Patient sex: F
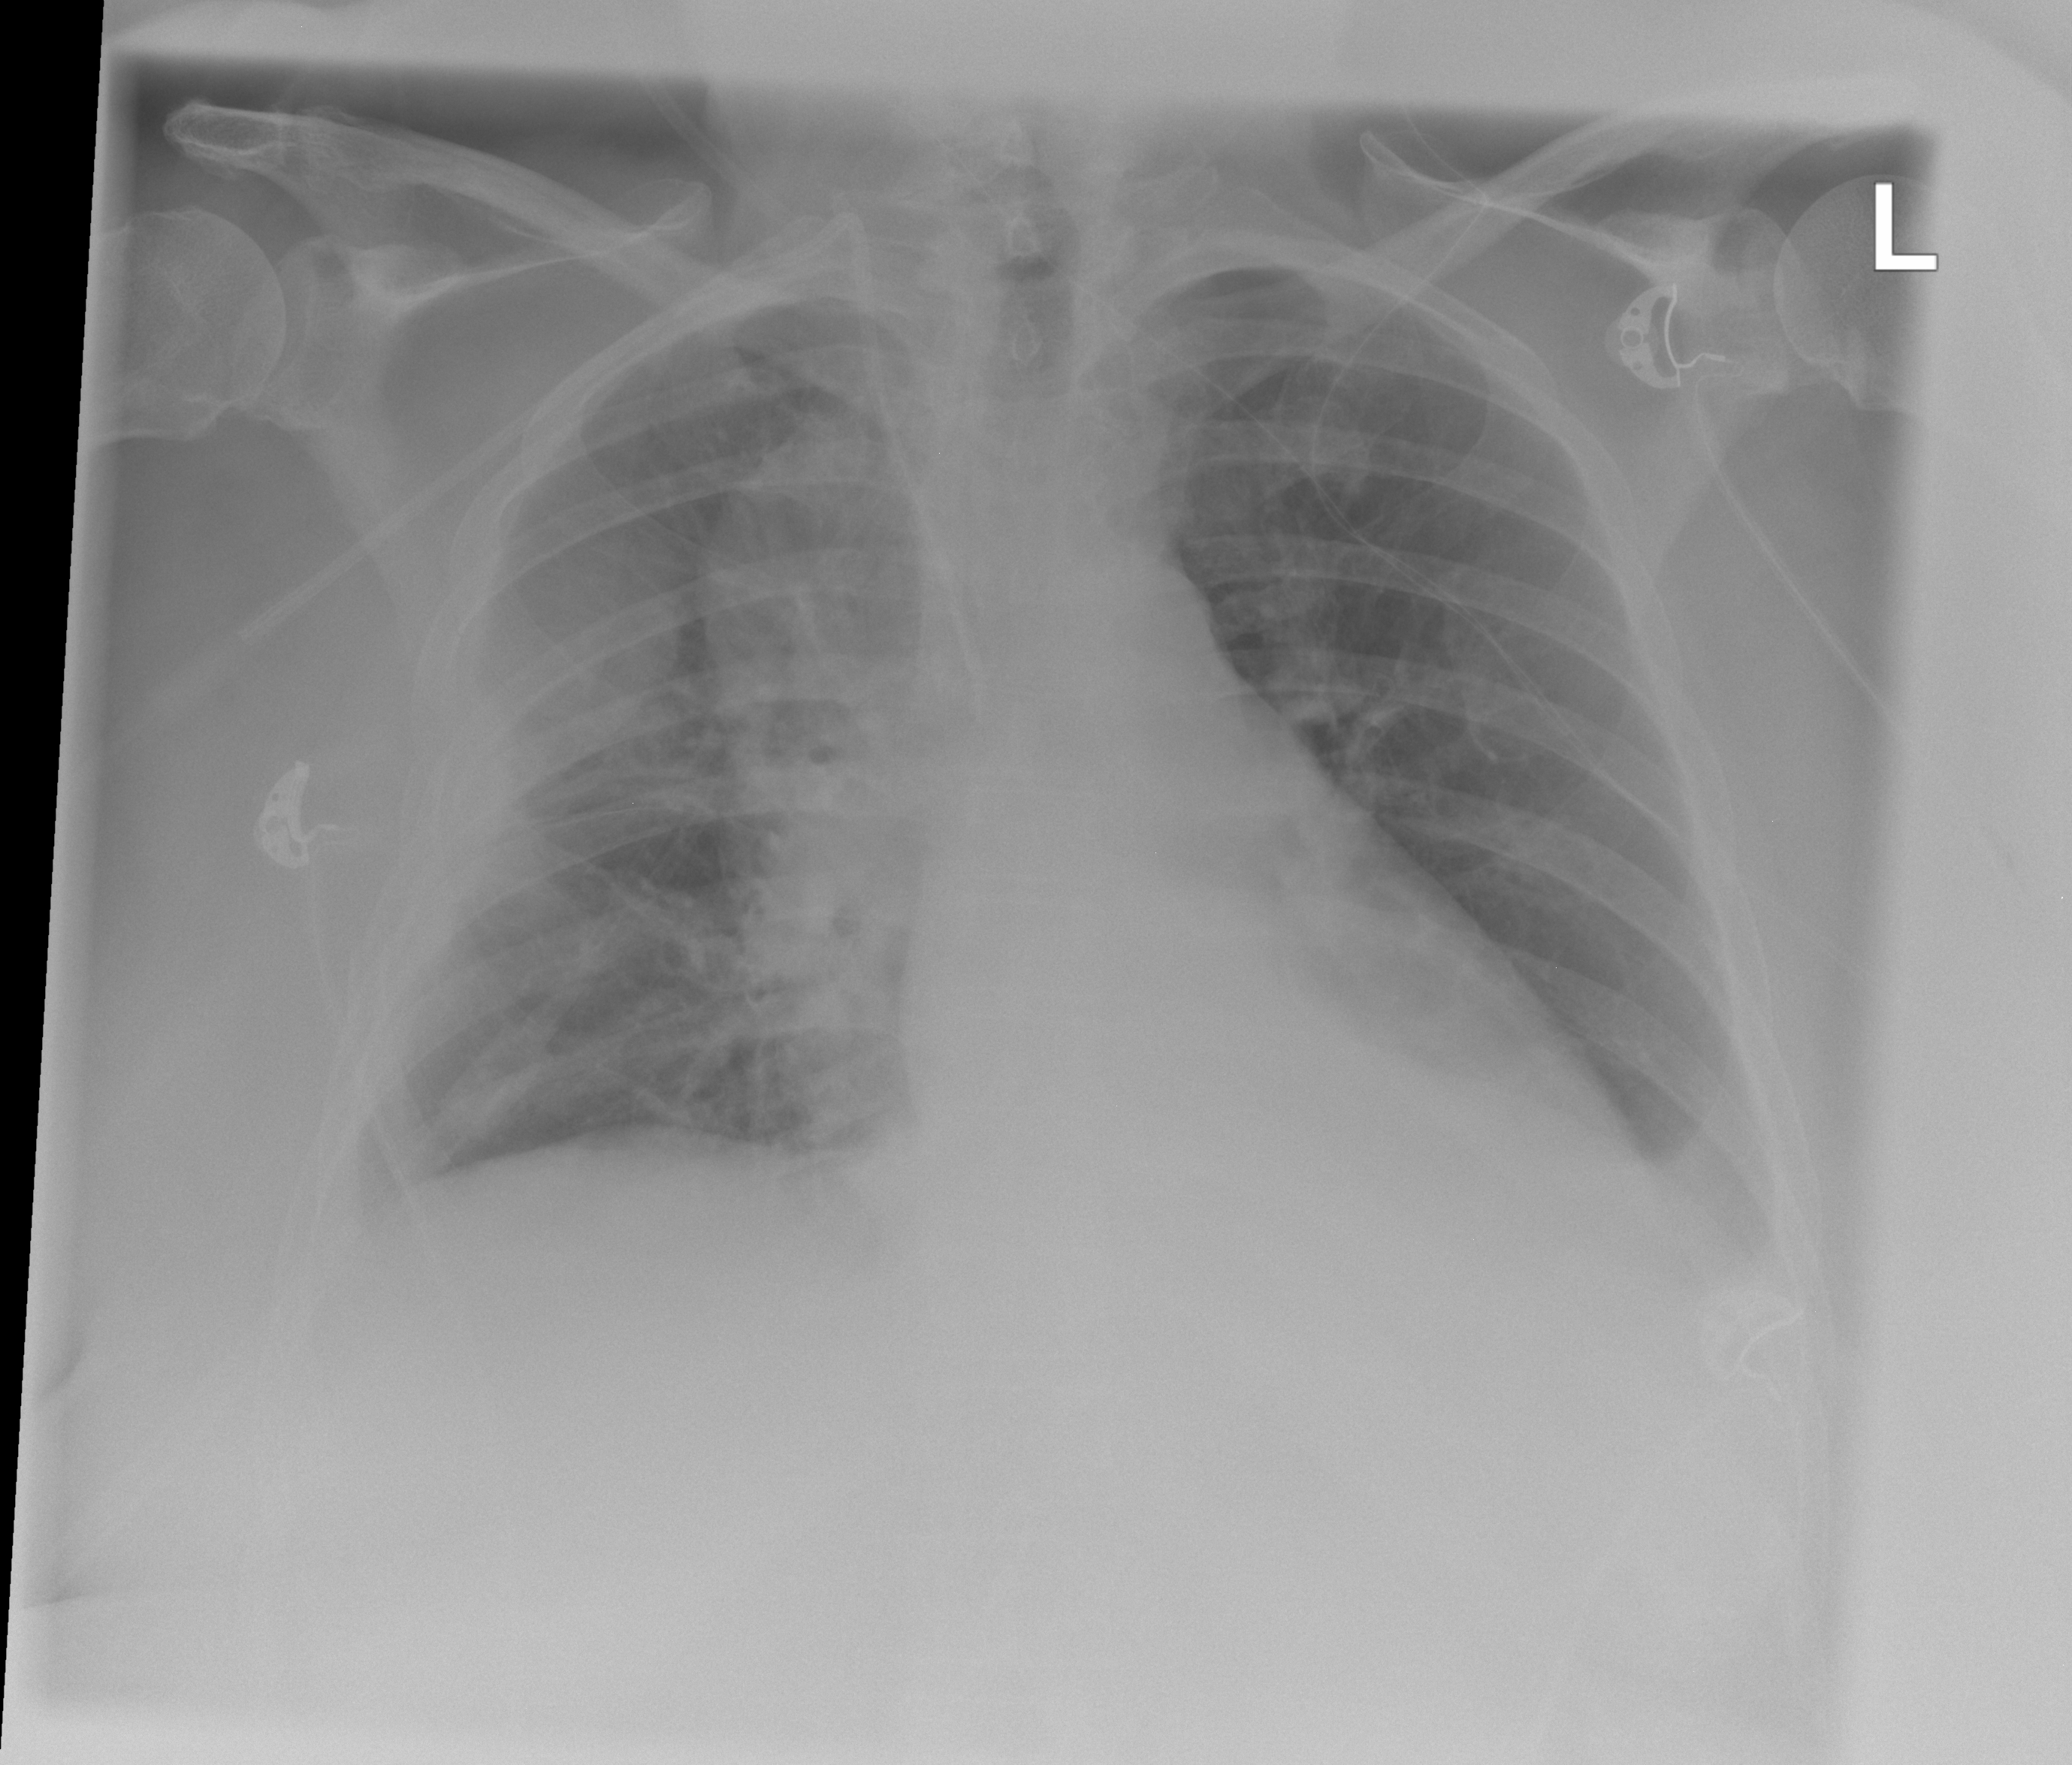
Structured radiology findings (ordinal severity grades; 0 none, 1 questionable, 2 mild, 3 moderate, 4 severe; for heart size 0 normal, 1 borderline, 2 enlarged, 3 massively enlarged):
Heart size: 0
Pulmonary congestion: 1
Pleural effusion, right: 2
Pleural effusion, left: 2
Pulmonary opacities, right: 0
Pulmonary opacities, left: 0
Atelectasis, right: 2
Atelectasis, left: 2